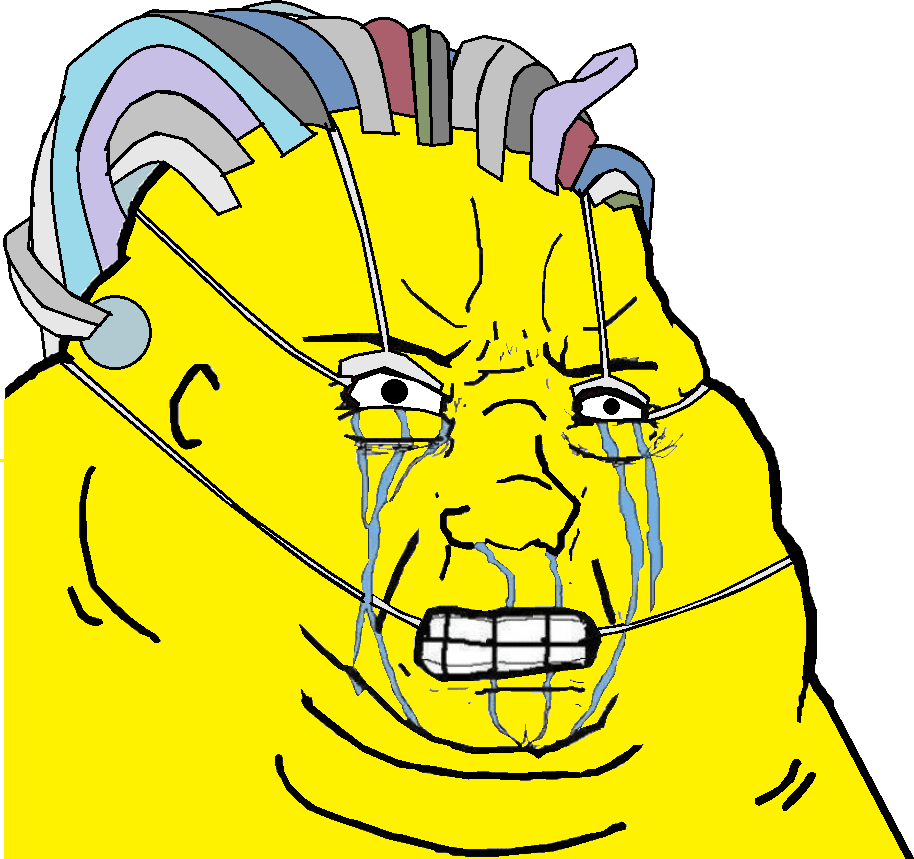
Label: 5_Blobjak